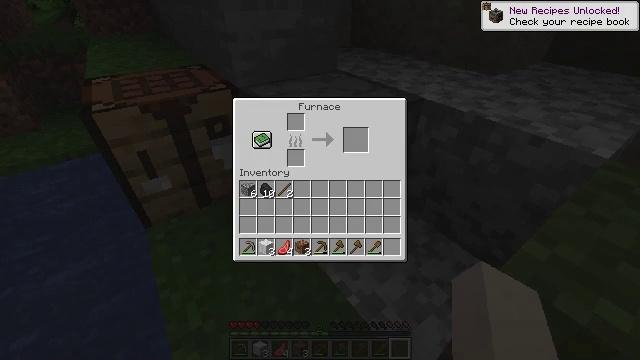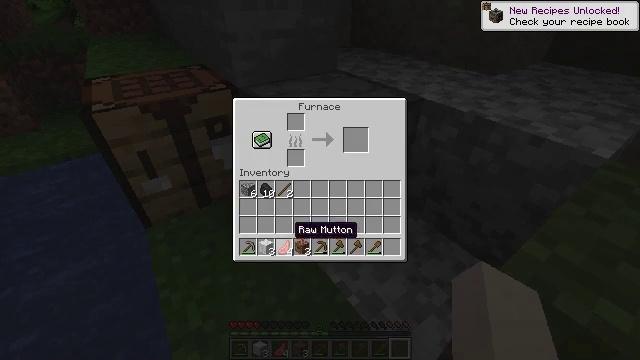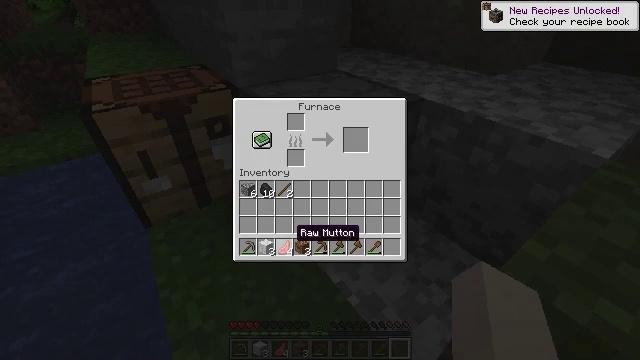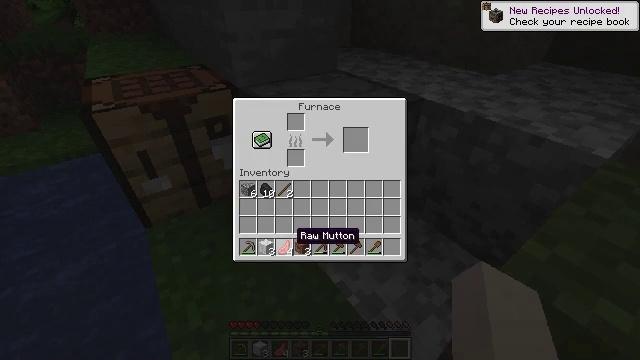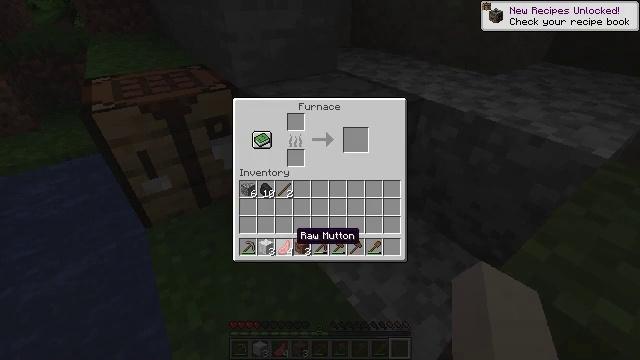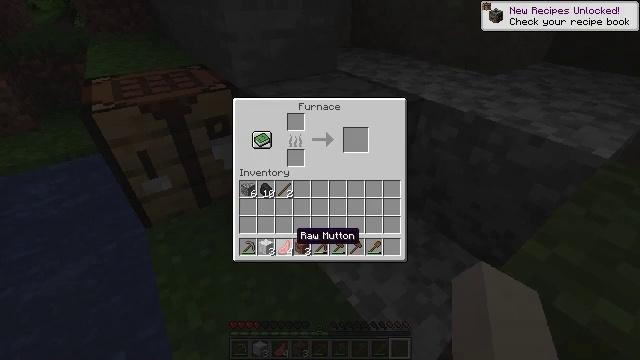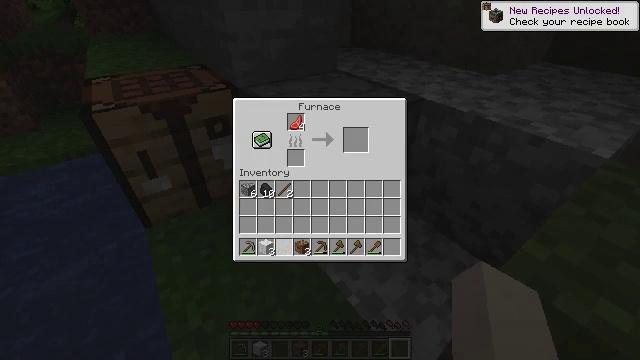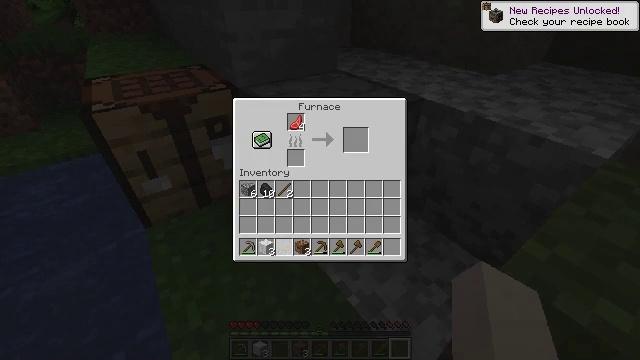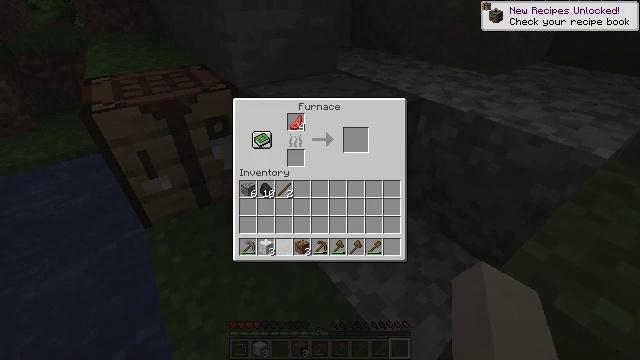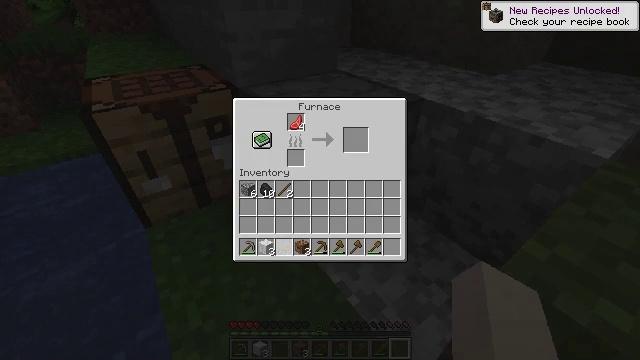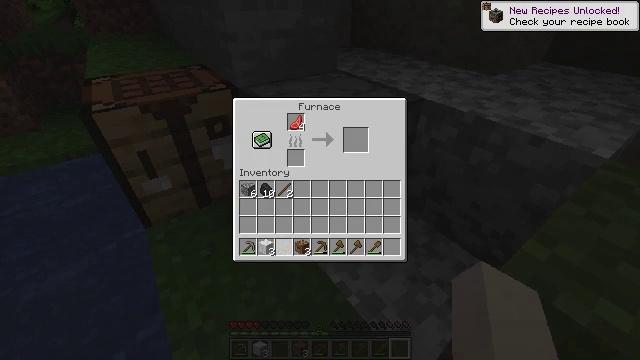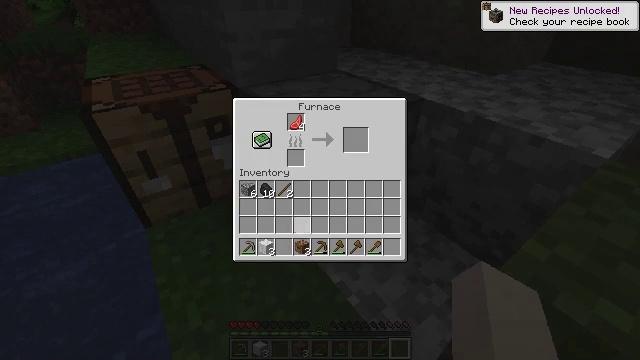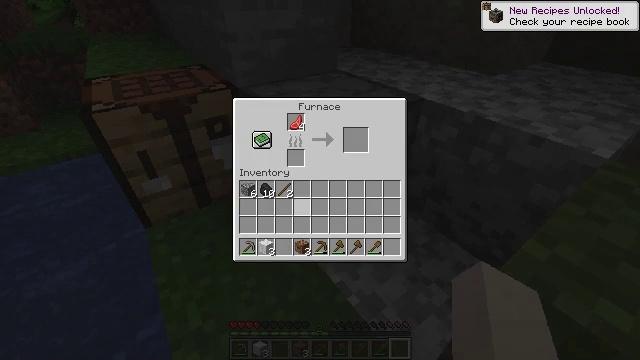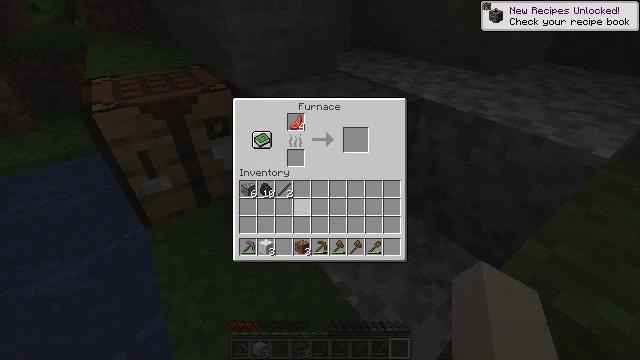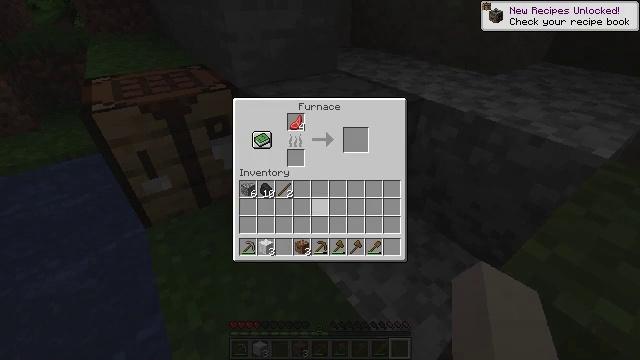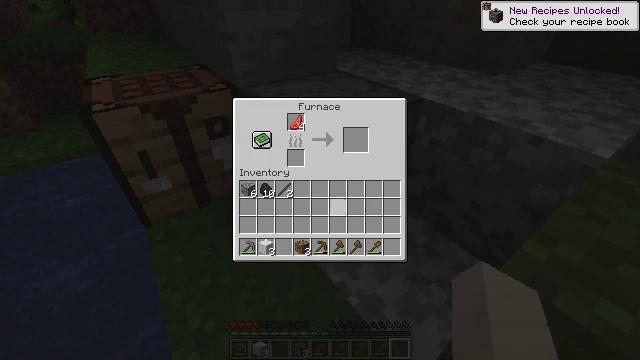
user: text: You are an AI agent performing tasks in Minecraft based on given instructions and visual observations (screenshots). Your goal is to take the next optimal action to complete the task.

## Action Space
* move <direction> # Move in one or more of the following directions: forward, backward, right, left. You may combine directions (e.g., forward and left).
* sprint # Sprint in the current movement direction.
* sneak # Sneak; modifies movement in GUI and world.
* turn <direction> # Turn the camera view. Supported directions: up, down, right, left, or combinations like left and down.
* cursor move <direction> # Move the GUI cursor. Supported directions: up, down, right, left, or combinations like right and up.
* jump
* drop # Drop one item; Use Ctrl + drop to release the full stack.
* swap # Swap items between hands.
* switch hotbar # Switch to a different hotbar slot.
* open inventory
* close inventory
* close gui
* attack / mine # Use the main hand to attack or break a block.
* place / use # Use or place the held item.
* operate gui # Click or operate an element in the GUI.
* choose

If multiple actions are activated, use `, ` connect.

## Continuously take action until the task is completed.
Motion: motion action
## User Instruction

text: Clear the jungle leaves to make way.
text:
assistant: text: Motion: no_op
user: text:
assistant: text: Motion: no_op
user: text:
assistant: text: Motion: no_op
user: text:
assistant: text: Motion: sneak
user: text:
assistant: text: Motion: sneak
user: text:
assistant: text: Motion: sneak, operate gui
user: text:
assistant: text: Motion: sneak, operate gui
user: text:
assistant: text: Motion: sneak
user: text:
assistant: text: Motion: sneak
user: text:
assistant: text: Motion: sneak
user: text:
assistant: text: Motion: cursor move up
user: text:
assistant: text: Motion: cursor move up
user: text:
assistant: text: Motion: cursor move right
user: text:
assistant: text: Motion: cursor move right
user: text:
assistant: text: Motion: cursor move right and down
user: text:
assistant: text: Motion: no_op
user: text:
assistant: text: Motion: no_op
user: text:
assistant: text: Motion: no_op
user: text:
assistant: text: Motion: no_op
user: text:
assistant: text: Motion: no_op
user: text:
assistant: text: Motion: no_op
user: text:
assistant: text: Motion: no_op
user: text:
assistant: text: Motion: no_op
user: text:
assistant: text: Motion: no_op
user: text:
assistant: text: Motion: sneak
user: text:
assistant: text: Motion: sneak
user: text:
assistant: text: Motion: sneak, operate gui
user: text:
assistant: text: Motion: sneak, operate gui
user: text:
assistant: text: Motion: sneak, operate gui
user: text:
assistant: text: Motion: sneak